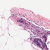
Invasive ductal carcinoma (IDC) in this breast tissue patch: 0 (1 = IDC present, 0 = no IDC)